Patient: sex M, age 75
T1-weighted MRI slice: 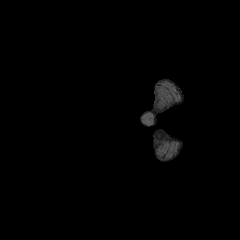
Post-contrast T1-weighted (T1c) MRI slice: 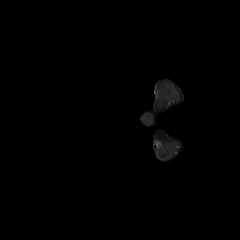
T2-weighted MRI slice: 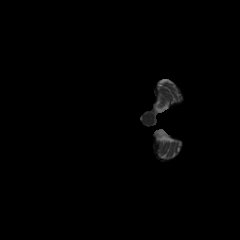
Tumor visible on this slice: no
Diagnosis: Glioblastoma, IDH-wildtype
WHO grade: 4